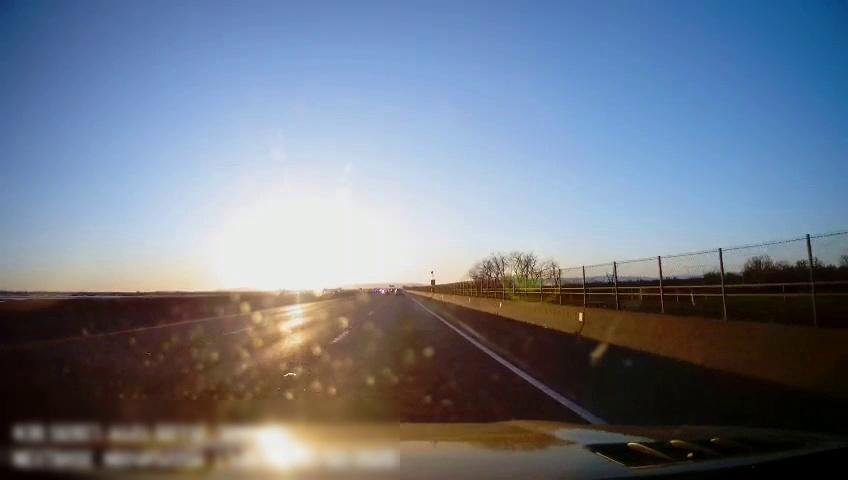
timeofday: Day
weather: Sunny
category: Drivable Space
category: Lanes | Alternate Lane
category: Lanes | Current Lane
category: Lanes | Current Lane
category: Lanes | Alternate Lane